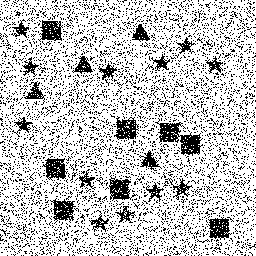
Squares: 8
Triangles: 4
Stars: 12
Total shapes: 24